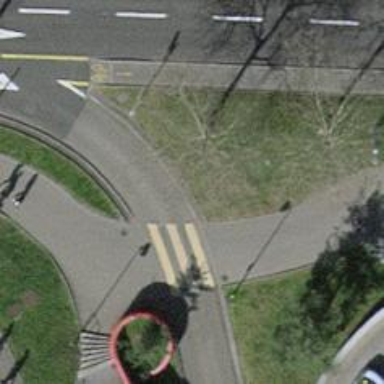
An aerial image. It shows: Kerb barrier.